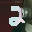
Label: 2